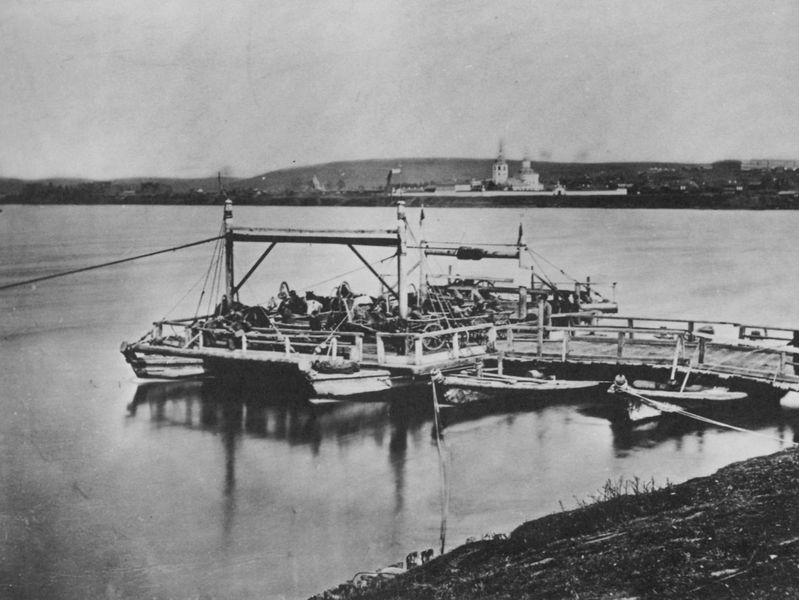
Titel: Die Flüsse waren die einzigen nutzbaren Verkehrs- und Transportwege in west-östliche Richtung
Künstler: Russischer Photograph
Standort: Helsinki
Institution: Suomen Kansallismuseo
Schlagwörter: berg, himmel, schatten, wasser, weiß, fluss, kirchturm, landschaft, menschen, see, stadt, ufer, grau, holz, männer, schwarz, gras, rasen, schloss, wiese, horizont, häuser, hügel, natur, brücke, gewässer, kirche, schnur, boot, turm, schiff, russland, berge, rad, anleger, böschung, bootssteg, seile, steg, geländer, foto, fotografie, türme, seil, schwarz weiss, bodensee, fähre, rhein, katamaran